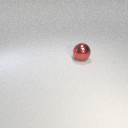
large red metal sphere